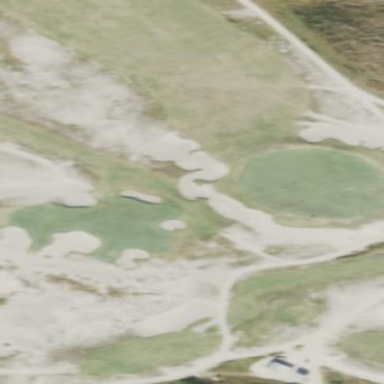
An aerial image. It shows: Golf bunker filled with sandy terrain.